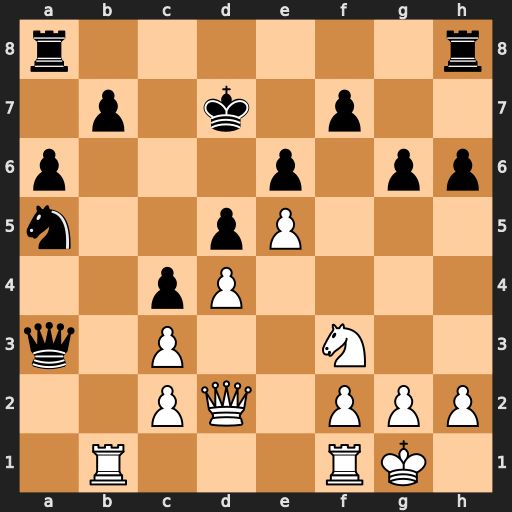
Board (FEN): r6r/1p1k1p2/p3p1pp/n2pP3/2pP4/q1P2N2/2PQ1PPP/1R3RK1
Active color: w
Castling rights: -
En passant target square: -
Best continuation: Ra1 Qe7 Rxa5